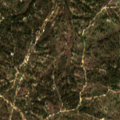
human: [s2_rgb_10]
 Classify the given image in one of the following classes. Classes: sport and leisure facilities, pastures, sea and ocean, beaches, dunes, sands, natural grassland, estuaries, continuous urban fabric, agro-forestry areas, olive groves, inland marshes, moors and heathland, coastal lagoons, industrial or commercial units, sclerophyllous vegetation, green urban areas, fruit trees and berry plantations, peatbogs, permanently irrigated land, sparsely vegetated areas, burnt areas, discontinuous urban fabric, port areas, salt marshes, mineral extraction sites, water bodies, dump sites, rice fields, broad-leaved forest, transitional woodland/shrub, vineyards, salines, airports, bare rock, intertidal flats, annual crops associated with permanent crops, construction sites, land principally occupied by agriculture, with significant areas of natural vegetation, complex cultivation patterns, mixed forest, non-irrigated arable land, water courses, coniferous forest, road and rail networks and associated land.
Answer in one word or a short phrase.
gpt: broad-leaved forest